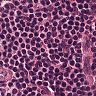
Metastatic tissue present: no